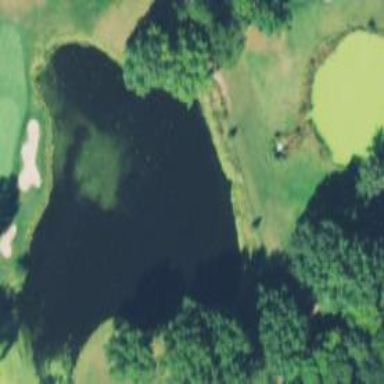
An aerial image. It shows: Water hazard in golf course. The hazard is natural water feature.